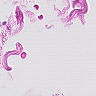
Metastatic tissue present: no